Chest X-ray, AP view. Patient: 53 years old, sex F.
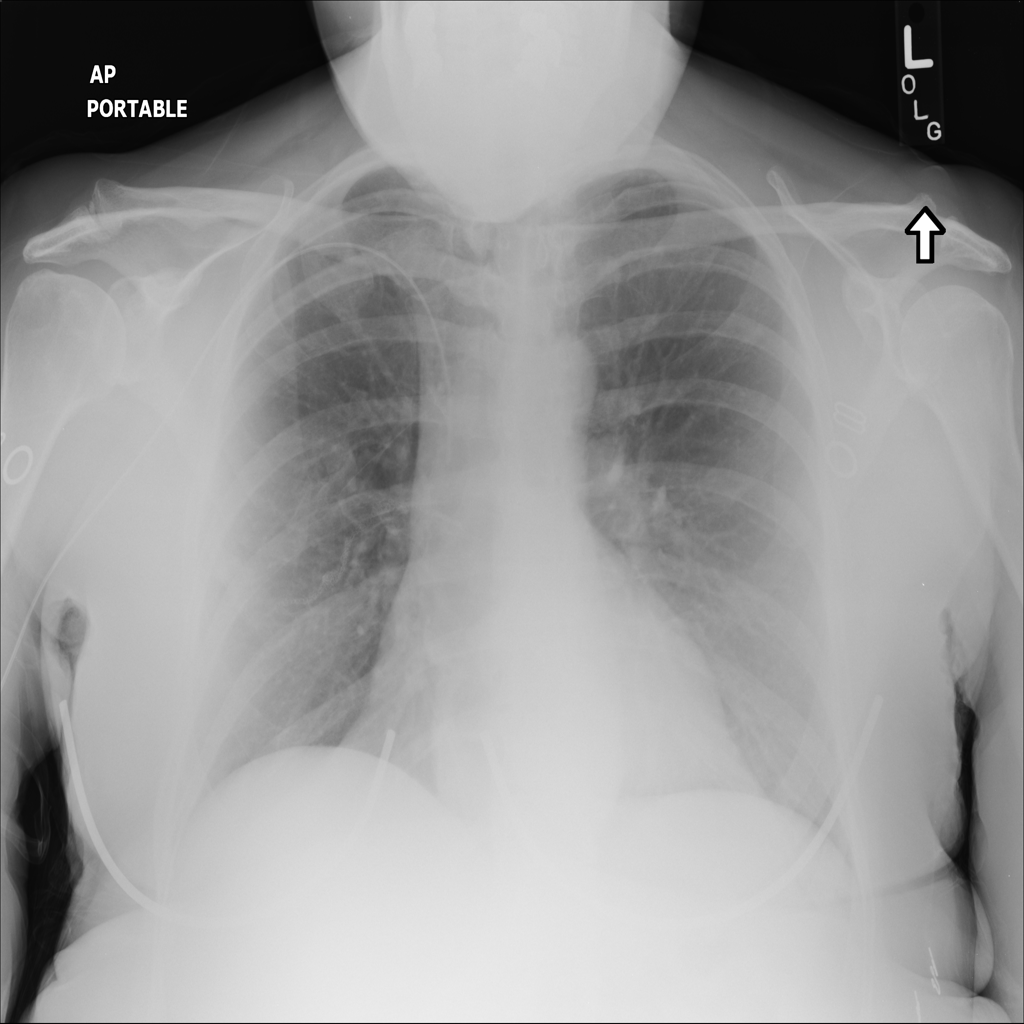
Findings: Hernia